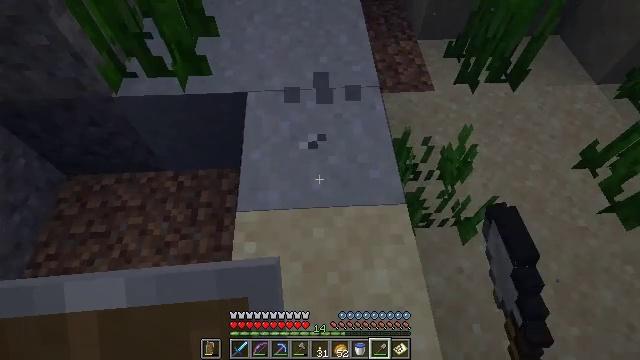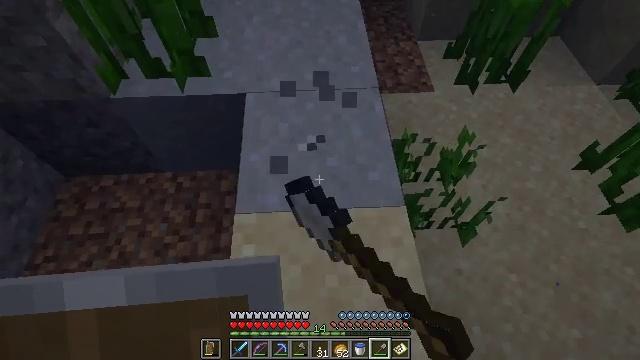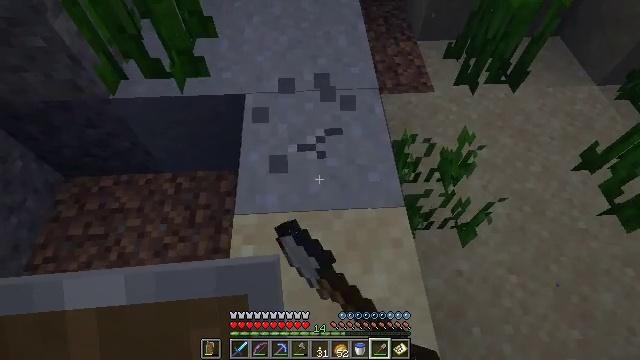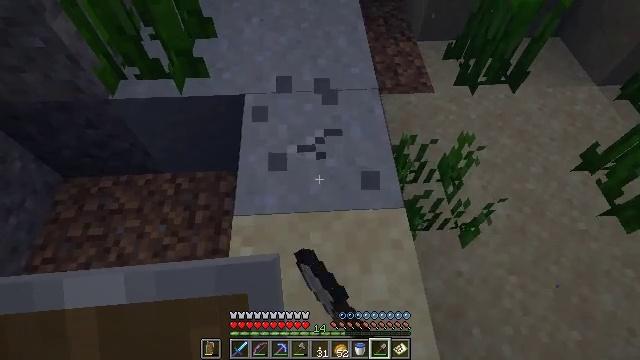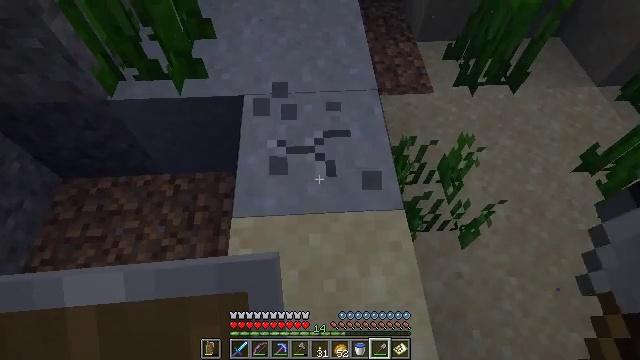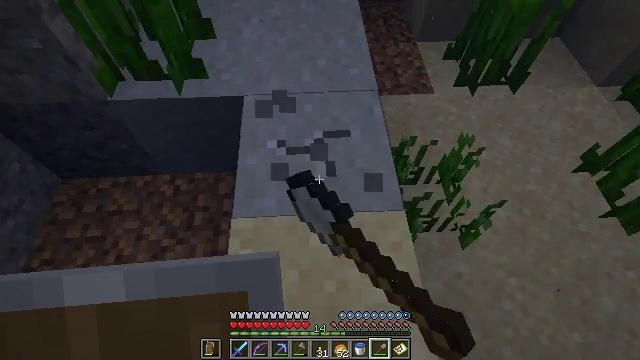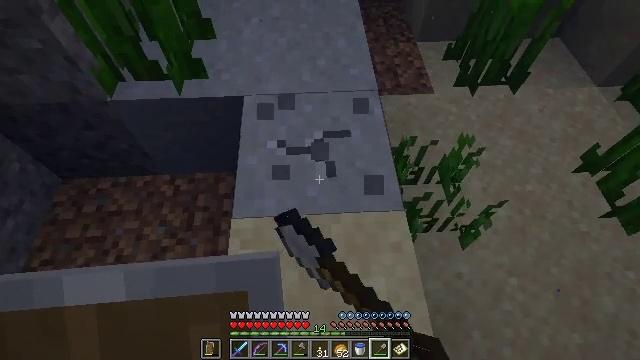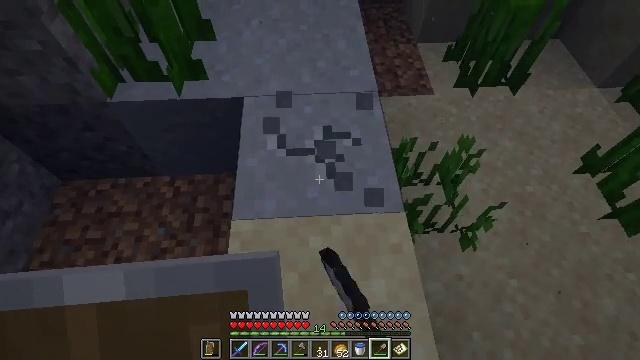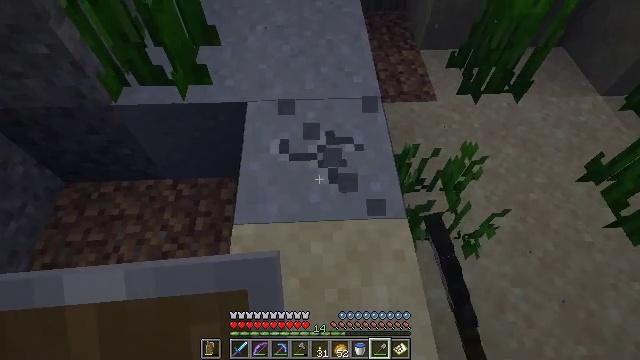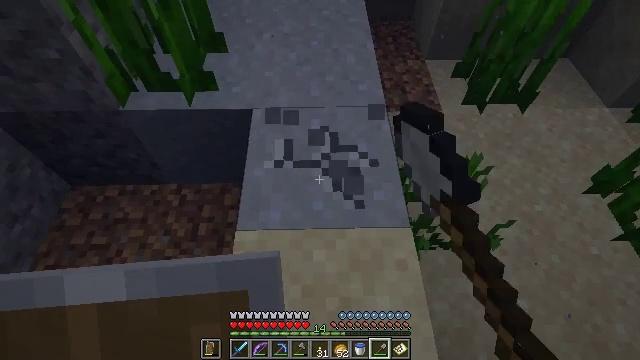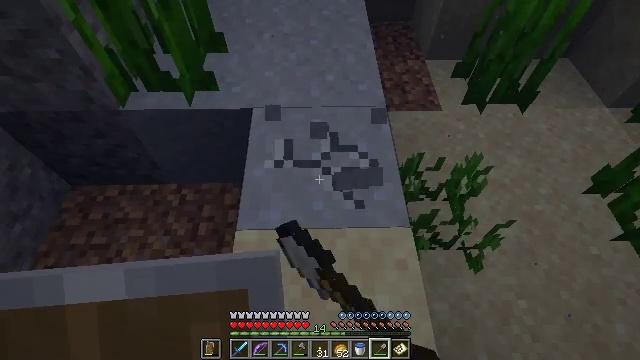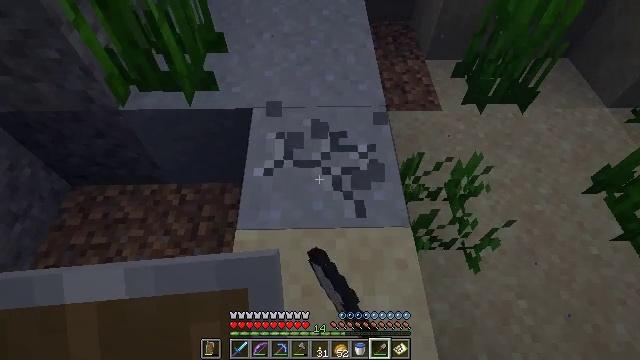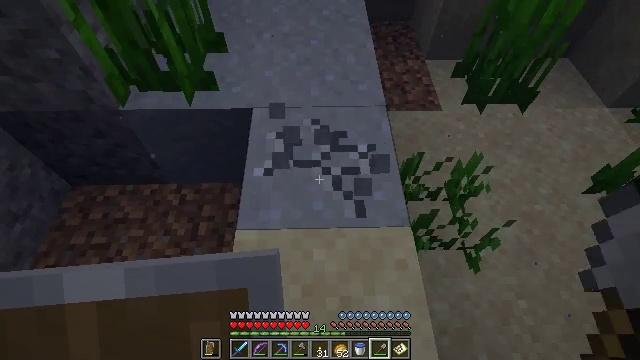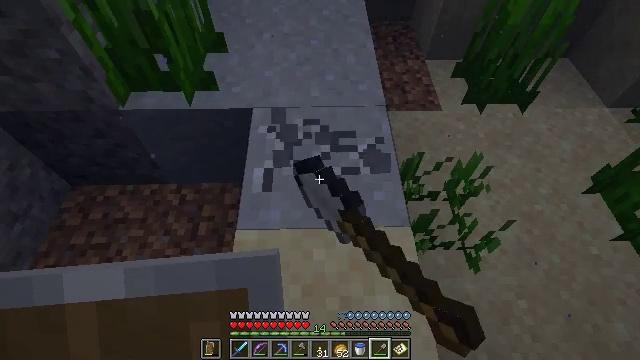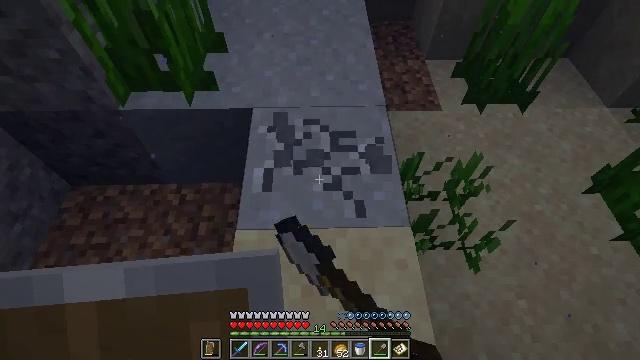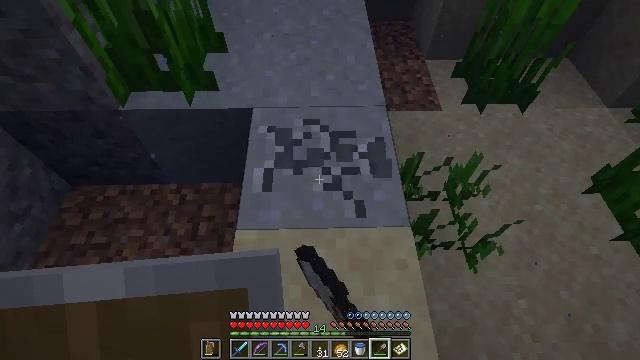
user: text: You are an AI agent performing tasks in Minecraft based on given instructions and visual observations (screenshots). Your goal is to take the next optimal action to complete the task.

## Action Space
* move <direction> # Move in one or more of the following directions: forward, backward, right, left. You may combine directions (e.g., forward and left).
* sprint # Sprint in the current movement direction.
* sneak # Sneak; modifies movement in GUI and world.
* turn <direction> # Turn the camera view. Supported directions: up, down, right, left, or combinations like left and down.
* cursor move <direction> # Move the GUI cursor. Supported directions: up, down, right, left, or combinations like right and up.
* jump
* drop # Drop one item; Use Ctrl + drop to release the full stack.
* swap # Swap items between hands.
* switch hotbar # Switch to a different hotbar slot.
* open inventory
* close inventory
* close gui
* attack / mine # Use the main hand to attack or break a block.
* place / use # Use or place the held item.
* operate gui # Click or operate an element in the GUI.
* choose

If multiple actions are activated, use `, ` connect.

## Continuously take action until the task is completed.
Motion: motion action
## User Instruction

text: Mine the clay from the riverbed.
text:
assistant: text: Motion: attack / mine
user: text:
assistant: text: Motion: attack / mine
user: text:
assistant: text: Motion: attack / mine
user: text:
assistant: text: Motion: attack / mine
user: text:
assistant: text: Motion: attack / mine
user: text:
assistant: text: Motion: attack / mine
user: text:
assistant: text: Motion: attack / mine
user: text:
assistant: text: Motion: attack / mine
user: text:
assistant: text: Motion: turn left and up, attack / mine
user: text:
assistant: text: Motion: attack / mine
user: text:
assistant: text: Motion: attack / mine
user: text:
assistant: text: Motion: attack / mine
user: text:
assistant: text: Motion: attack / mine
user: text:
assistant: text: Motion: attack / mine
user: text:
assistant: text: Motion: attack / mine
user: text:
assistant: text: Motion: attack / mine
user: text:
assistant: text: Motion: attack / mine
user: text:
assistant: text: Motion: attack / mine
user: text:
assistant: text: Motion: attack / mine
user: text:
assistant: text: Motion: attack / mine
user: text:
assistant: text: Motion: attack / mine
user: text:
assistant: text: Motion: attack / mine
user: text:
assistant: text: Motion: attack / mine
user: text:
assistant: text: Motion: attack / mine
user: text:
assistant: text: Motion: move forward, turn up, attack / mine
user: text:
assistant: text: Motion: move forward, turn left and up, attack / mine
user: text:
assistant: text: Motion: move forward, attack / mine
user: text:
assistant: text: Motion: move forward, attack / mine
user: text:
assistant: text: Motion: move forward, attack / mine
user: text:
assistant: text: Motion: move forward, attack / mine